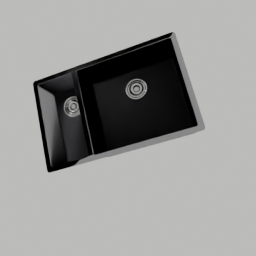
Label: appliances